Aerial crown-view tile of a tropical tree (Barro Colorado Island, Panama), acquired 20241014:
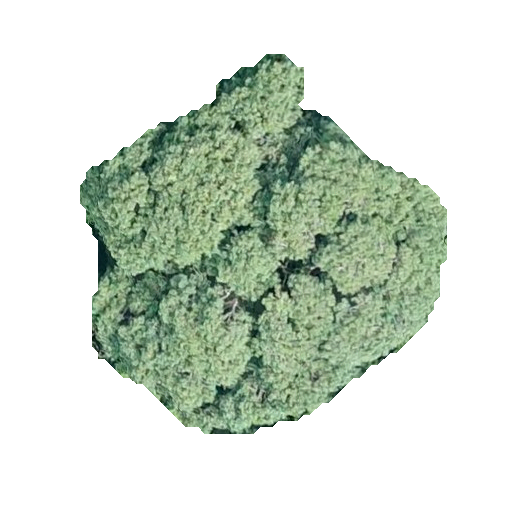
Species: Trichilia tuberculata
GBIF accepted scientific name: Trichilia tuberculata
Crown area: 143.99 m²